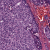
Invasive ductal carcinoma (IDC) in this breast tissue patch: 1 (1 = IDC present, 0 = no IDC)